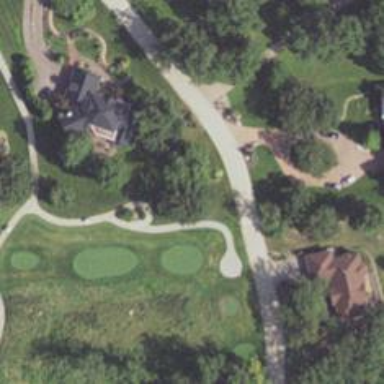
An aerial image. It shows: Rough area on grassy golf course.